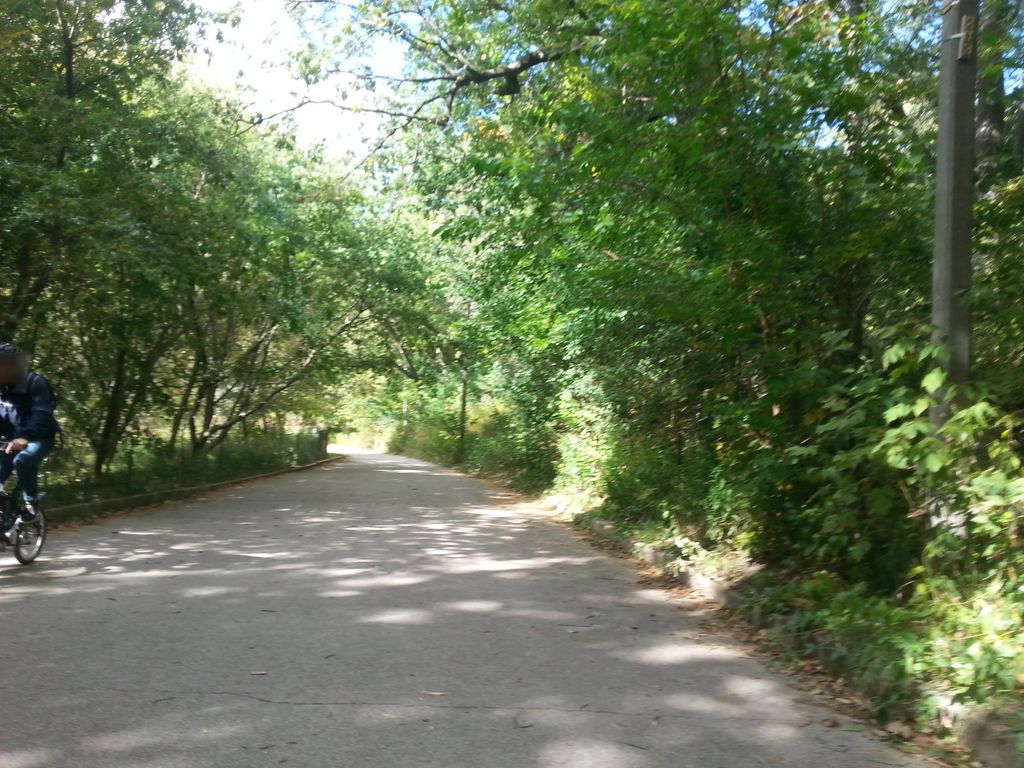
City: toronto